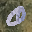
Label: 0